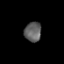
Tissue: prostate
Cell type: T cells
Senescence score: 0.2731
Nuclear area (px): 329
Mean DAPI intensity: 94.176